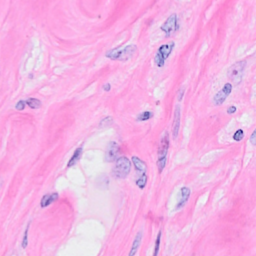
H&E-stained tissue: Breast